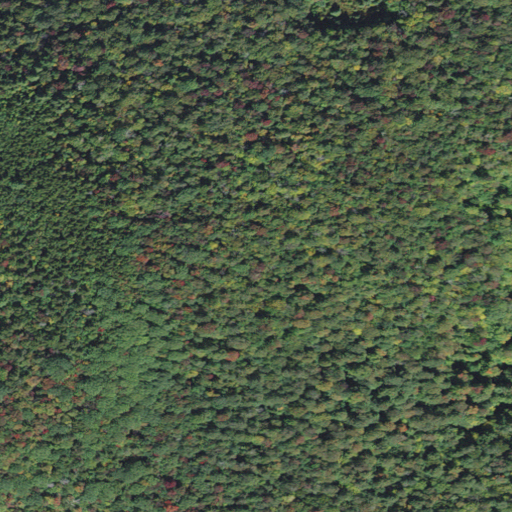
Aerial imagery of mountain in Vermont named Pauls Peak containing deciduous forest, mixed forest, and evergreen forest